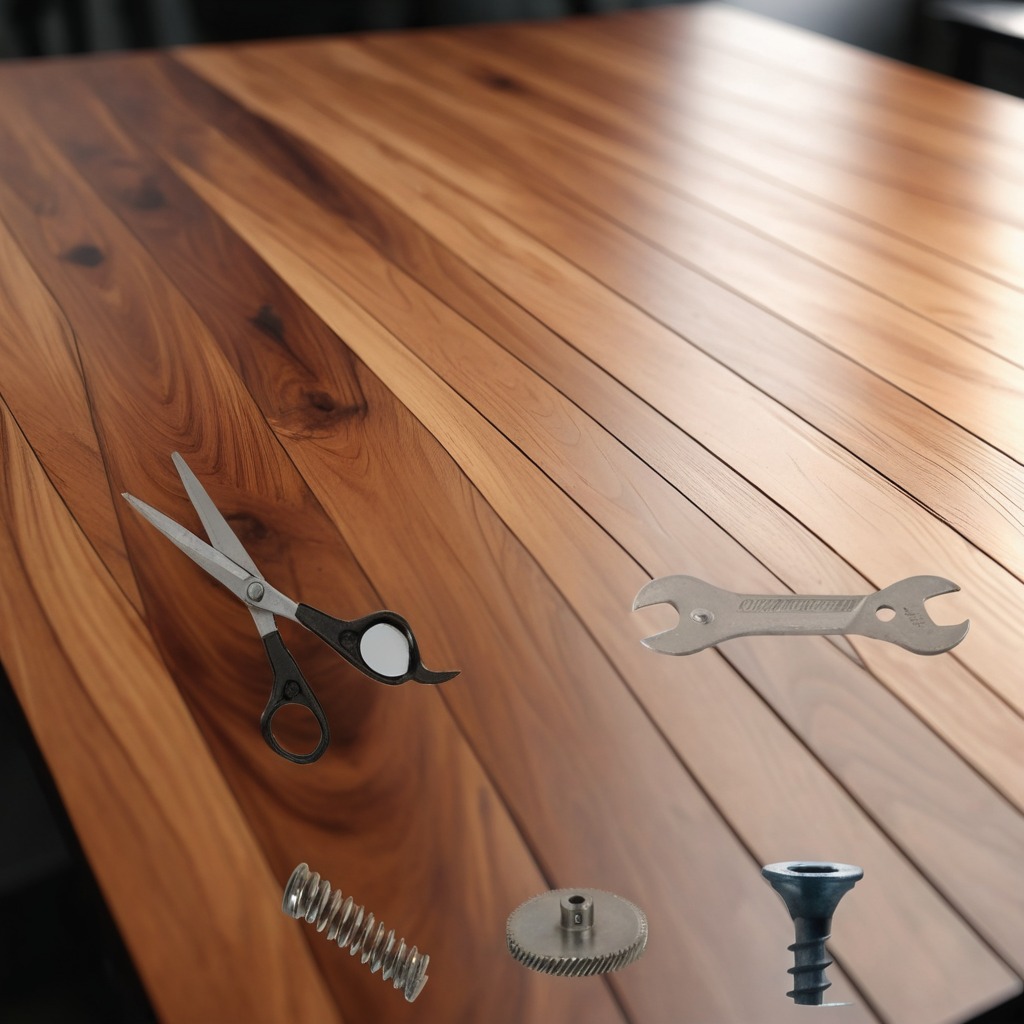
A steel gear with teeth, a metal machine screw, a coiled metal spring, a pair of scissors, and a wrench are lying on the wooden table.